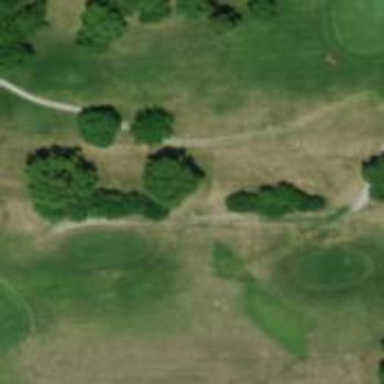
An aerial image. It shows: Path for both roads and golfers.